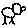
Label: bird